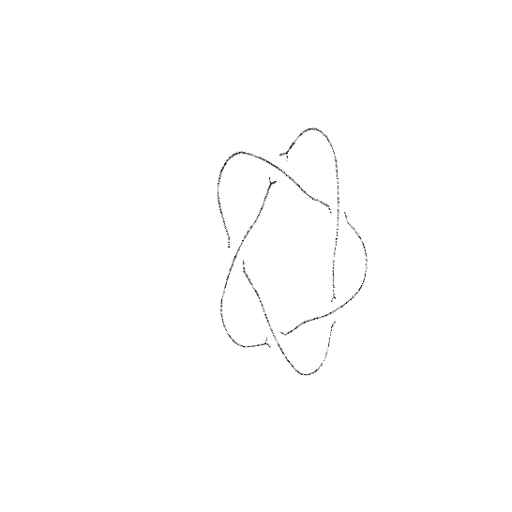
Crossing number: 5